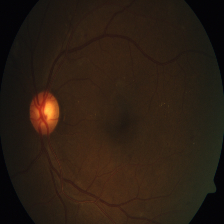
Diabetic retinopathy grade: Severe